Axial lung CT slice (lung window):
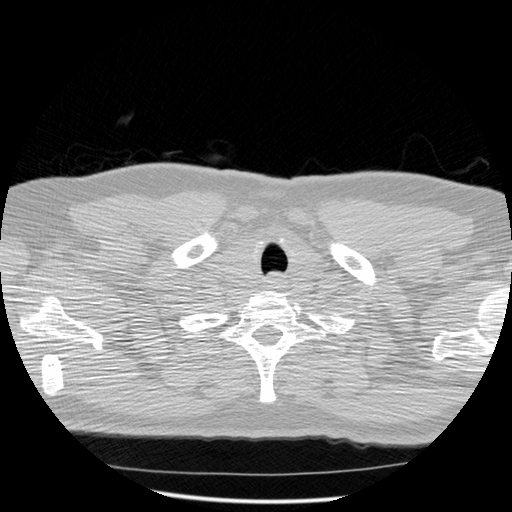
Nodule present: no